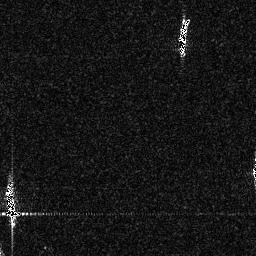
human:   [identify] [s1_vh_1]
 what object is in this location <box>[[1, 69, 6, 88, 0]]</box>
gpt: <ref>1 medium ship at the bottom left</ref>

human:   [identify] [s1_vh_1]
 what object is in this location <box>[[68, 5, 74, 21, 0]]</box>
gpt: <ref>1 medium ship at the top right</ref>